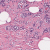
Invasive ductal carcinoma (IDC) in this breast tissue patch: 0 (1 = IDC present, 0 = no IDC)